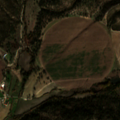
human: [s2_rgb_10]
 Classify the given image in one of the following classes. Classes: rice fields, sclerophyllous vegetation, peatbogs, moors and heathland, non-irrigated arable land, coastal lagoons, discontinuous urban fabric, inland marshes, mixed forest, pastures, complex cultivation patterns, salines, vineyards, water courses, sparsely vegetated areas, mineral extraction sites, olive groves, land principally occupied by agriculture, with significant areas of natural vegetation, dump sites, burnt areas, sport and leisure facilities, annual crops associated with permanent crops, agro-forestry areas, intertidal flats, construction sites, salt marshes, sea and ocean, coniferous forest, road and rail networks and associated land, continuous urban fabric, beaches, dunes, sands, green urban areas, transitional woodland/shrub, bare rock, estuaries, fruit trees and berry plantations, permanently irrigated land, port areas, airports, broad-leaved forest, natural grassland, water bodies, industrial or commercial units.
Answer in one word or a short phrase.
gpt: permanently irrigated land, agro-forestry areas, broad-leaved forest, transitional woodland/shrub